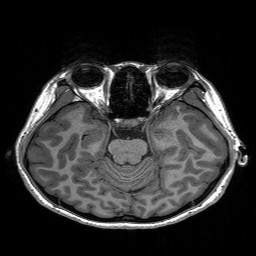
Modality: T1w
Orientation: coronal
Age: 22
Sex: female
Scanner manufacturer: siemens
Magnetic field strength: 3 T
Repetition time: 2.3 s
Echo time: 0.00197 s